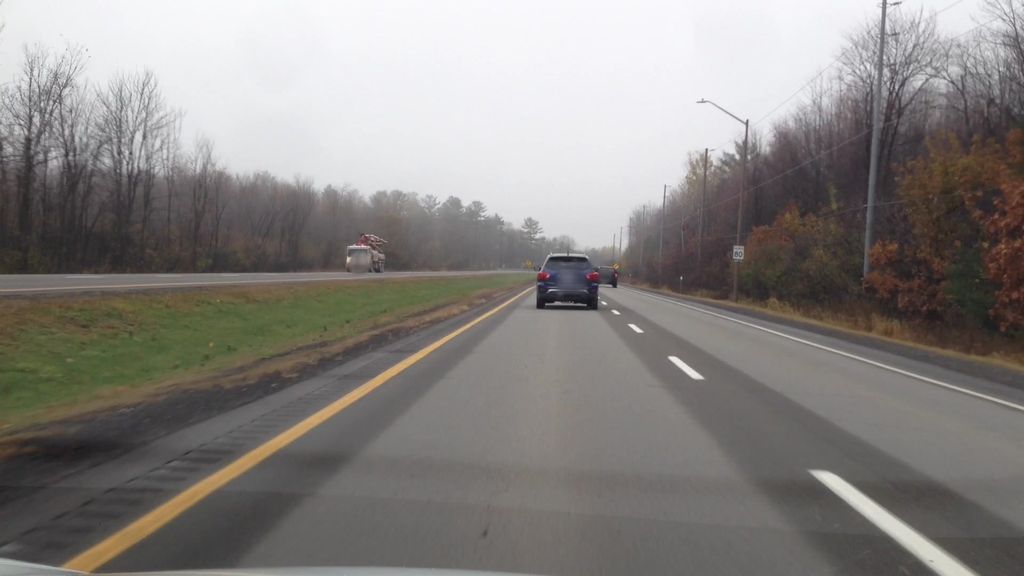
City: ottawa-gatineau